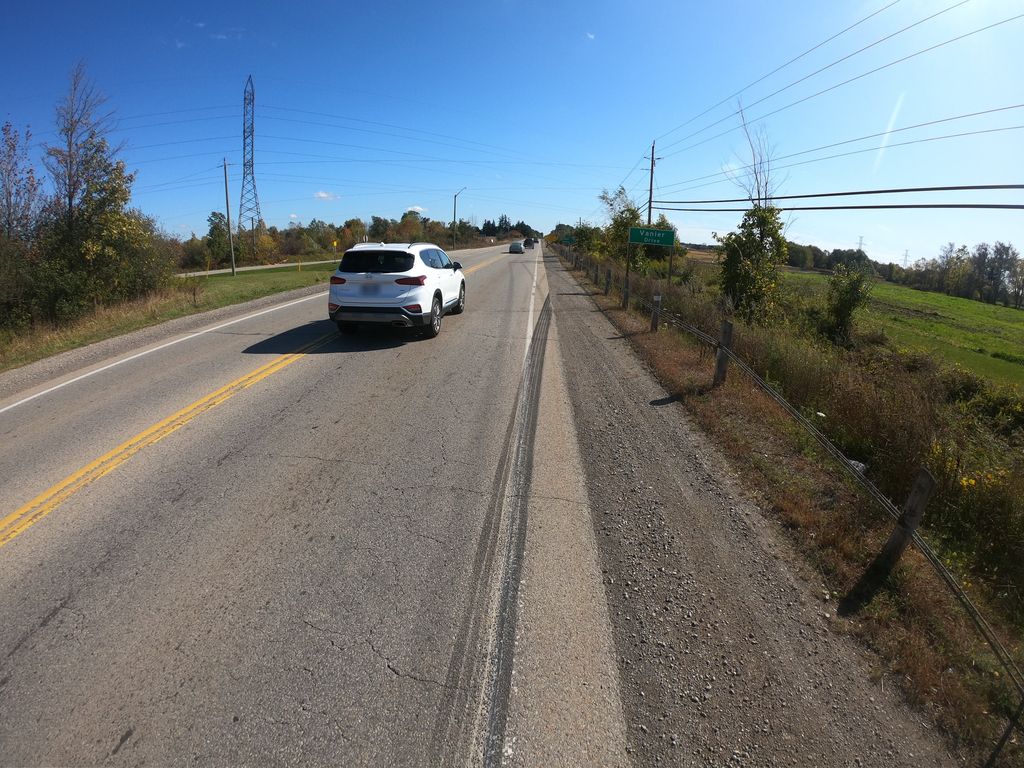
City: kitchener-waterloo